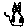
Label: cat